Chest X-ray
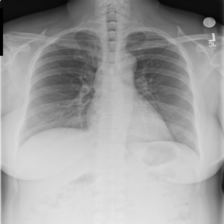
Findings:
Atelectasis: negative
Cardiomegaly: negative
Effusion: negative
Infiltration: negative
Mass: negative
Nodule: negative
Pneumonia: negative
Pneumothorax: negative
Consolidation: negative
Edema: negative
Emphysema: negative
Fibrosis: negative
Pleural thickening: negative
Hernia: negative